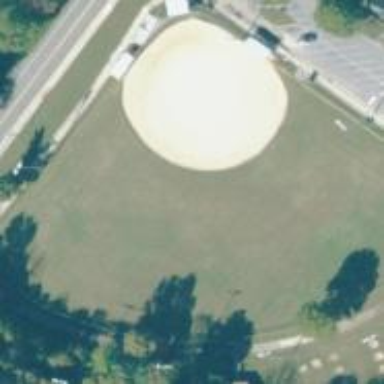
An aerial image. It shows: Baseball or softball pitch for leisure land sports.